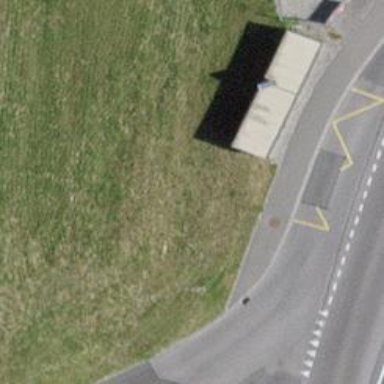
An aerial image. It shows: Bus stop with sheltered platform for public transport.